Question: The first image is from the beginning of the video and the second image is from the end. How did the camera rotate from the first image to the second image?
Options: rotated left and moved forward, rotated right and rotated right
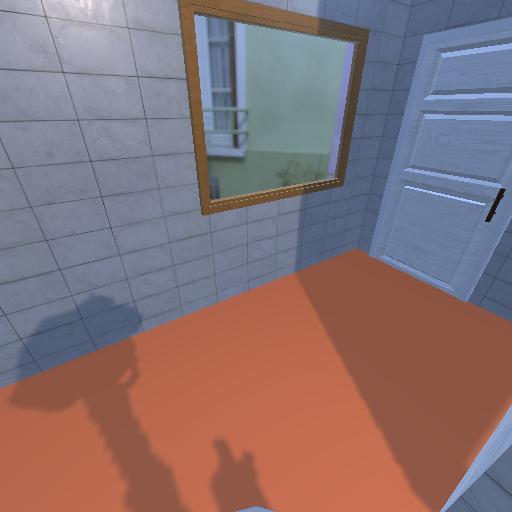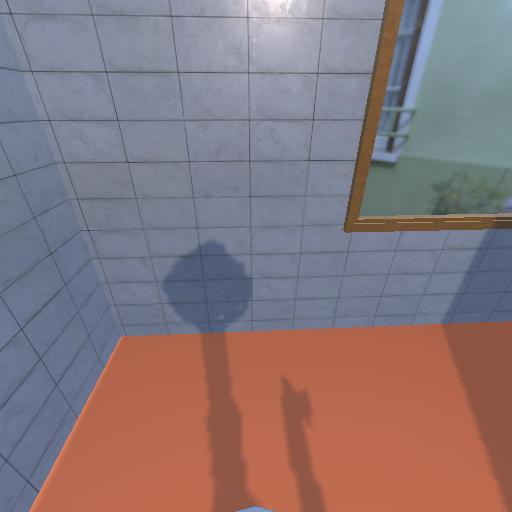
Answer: rotated left and moved forward